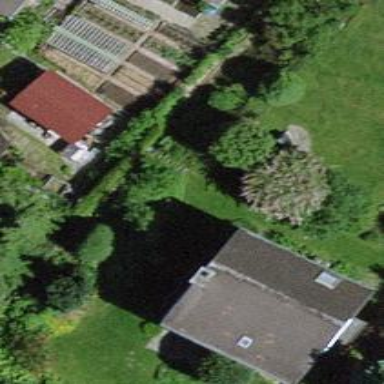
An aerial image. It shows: Simple house.